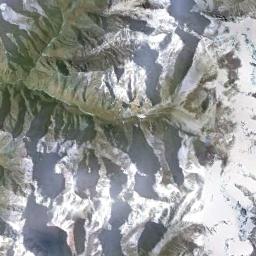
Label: snowberg